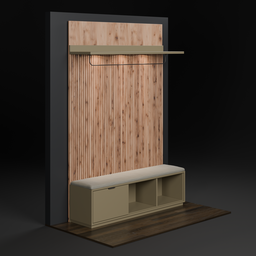
Label: furniture